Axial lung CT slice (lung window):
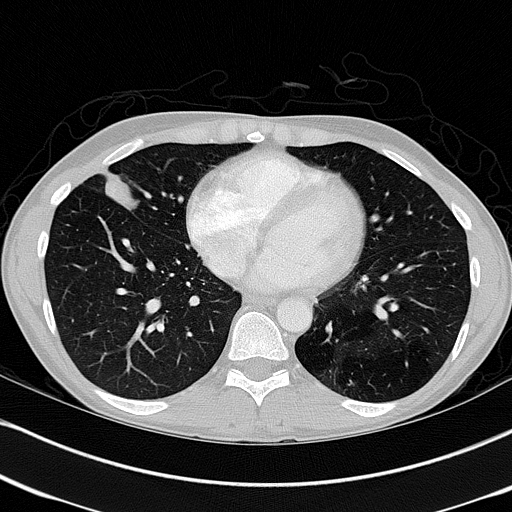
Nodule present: yes
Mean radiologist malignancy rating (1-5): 3